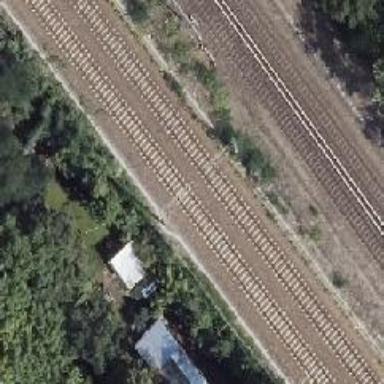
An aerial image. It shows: Milestone along the railway with catenary mast.